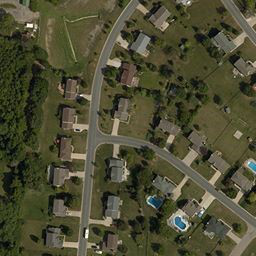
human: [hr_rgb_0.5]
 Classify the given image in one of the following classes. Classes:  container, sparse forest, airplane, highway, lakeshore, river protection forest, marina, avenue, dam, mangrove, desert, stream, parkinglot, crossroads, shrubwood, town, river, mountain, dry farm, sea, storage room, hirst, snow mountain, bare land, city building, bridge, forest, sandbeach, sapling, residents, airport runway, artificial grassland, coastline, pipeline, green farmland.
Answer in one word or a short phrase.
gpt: town